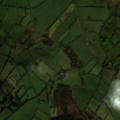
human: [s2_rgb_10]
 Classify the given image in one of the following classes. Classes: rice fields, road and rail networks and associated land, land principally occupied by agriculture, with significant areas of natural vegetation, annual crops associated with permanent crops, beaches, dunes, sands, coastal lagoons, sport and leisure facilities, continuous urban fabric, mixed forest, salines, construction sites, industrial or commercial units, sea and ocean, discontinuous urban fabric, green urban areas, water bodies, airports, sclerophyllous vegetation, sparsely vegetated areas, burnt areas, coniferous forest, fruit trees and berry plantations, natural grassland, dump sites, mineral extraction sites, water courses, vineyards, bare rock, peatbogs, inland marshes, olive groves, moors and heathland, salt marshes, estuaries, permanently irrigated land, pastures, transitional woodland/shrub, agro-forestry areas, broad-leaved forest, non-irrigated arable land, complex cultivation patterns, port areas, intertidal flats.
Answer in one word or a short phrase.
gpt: pastures, broad-leaved forest